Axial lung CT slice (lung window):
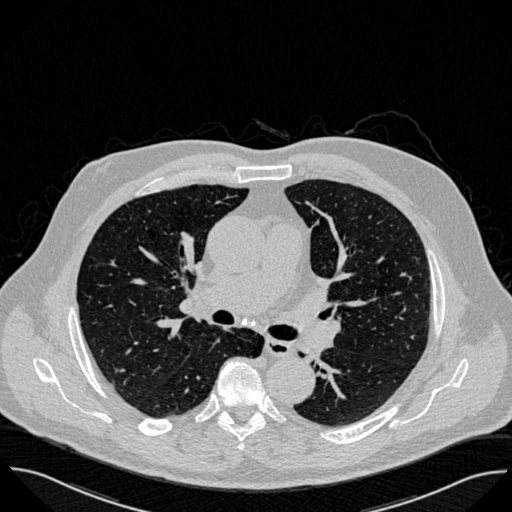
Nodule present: no